В схеме, изображенной на рисунке, ключ первоначально разомкнут, а конденсаторы емкостями $C_1 =20~ мкФ$ и $C_2=40~ мкФ$ заряжены одинаковыми зарядами $q=10^{-2} ~Кл$ (знаки зарядов обкладок показаны на рисунке). Сопротивление резистора $R=5~ кОм$, внутреннее сопротивление вольтметра $R_V =20 ~кОм$.
Определите показание вольтметра сразу после замыкания ключа и затем после установления равновесия зарядов в цепи.
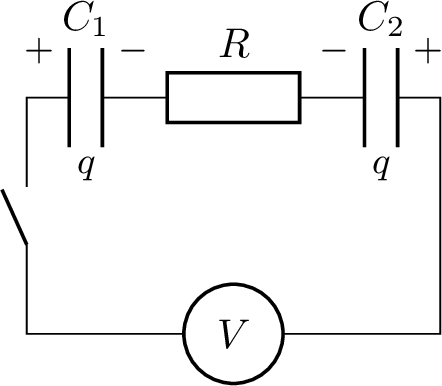
Ответ: Сразу после замыкания ключа в цепи возникает ток$$I=\frac{U_1-U_2}{R+R_V}=\frac{q/C_1-q/C_2}{R+R_V}$$и вольтметр покажет напряжение$$U_V=IR_V=200~В$$После установления равновесия ток прекратится и напряжение на вольтметре будет равно нулю.
Темы:
T, Электричество, RC-цепи, Всероссийские, Электрические цепи, Напряжение